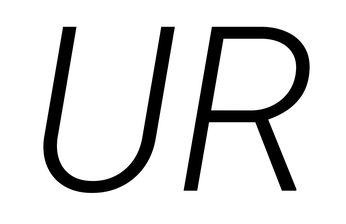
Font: Roboto-Italic_Light_Italic